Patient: sex F, age 44
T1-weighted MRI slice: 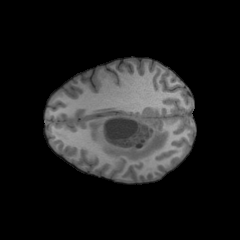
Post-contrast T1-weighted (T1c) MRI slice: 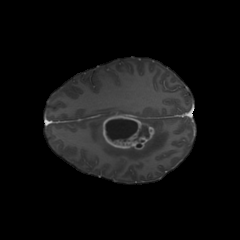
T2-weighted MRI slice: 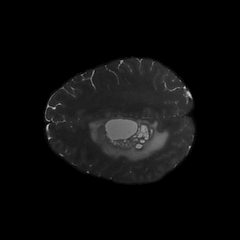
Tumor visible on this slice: yes
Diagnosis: Glioblastoma, IDH-wildtype
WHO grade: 4